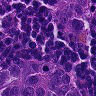
Metastatic tissue present: no